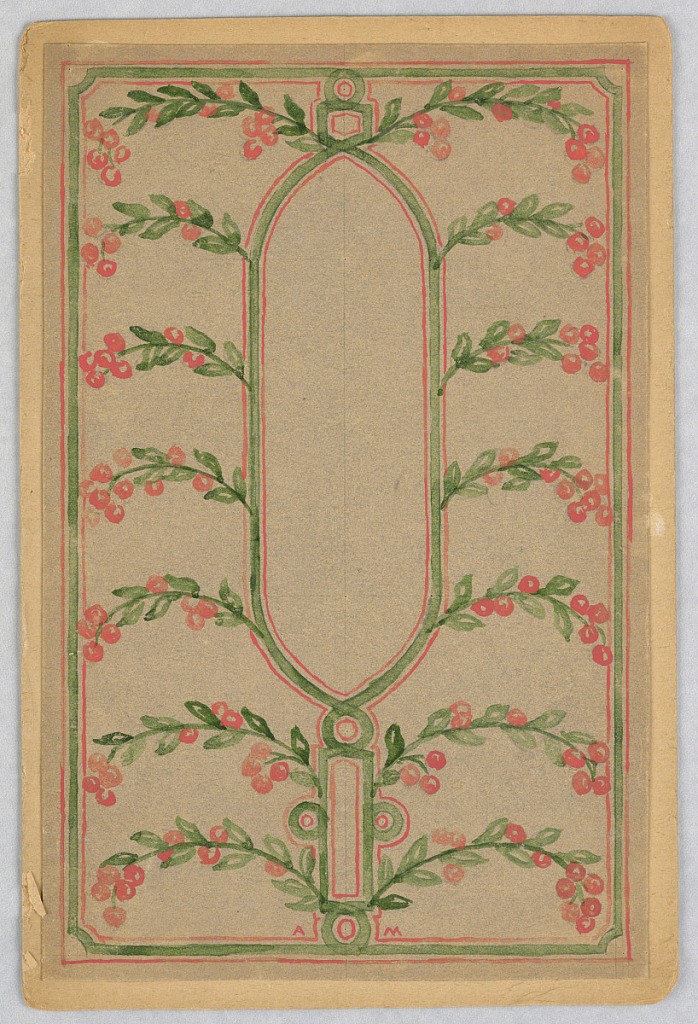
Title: Design for a Book Cover
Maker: Alice Cordelia Morse, American, 1863–1961
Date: ca. 1887–1903
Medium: Brush and gouache on paper
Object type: Drawing
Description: On tan ground, vertical empty oval box at center framed by green and red lines; surrounded by frame of green leaves and bright red berries.